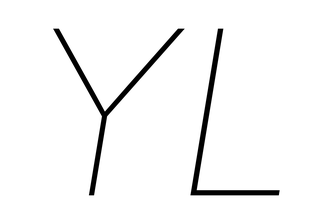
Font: Inter-Italic_Thin_Italic